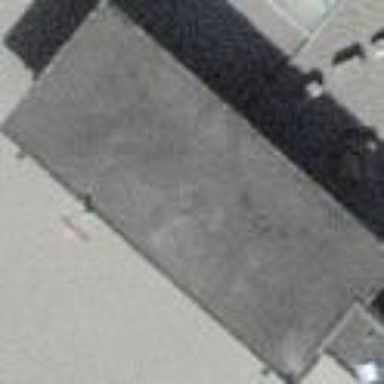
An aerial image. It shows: View of roof of building.